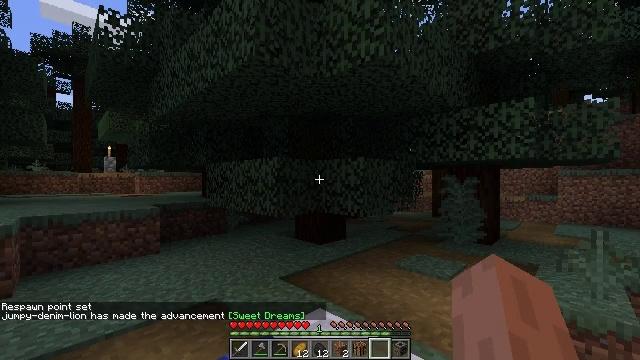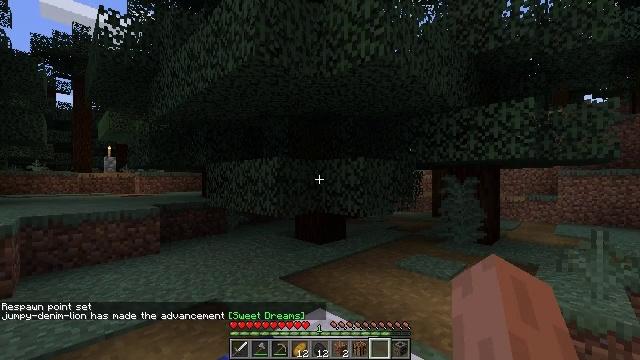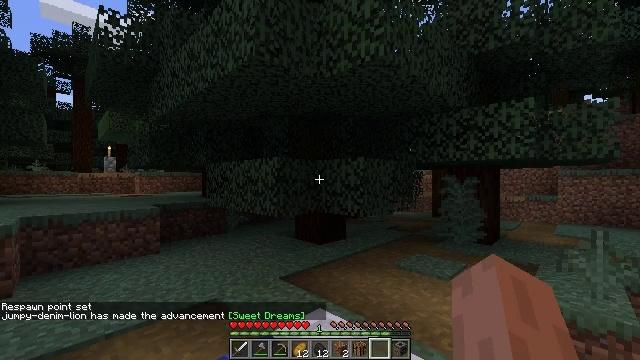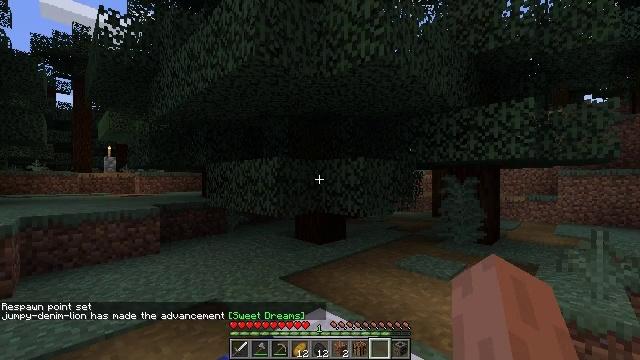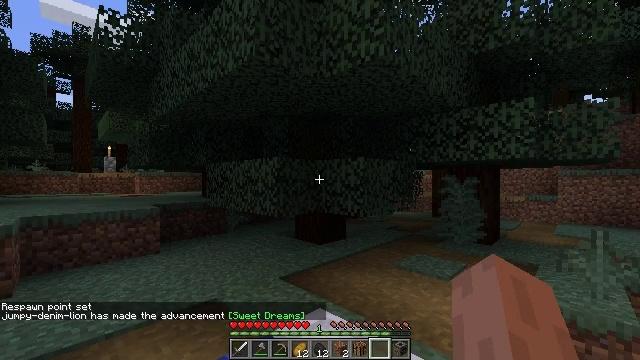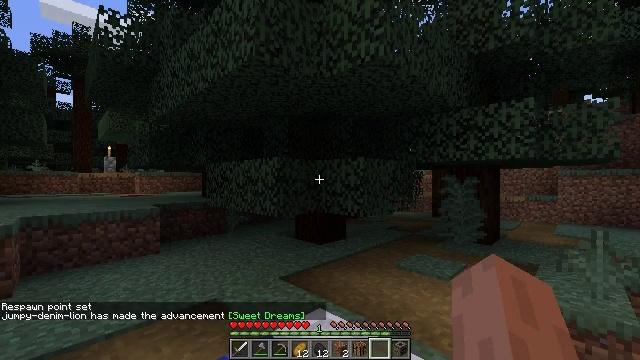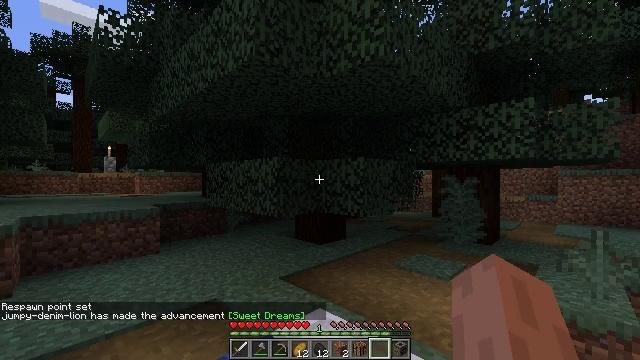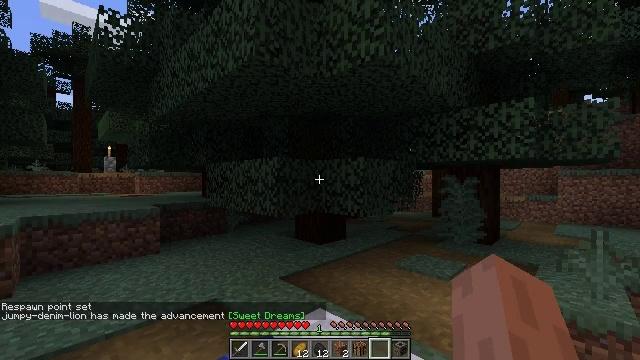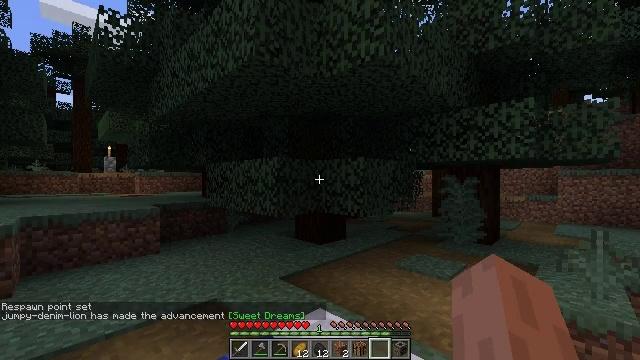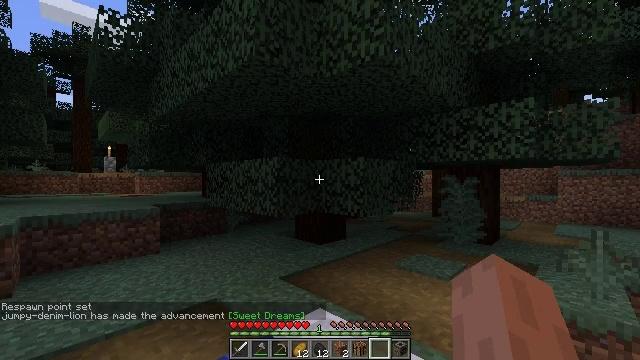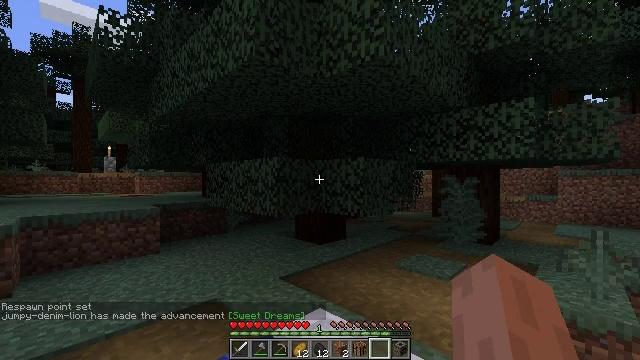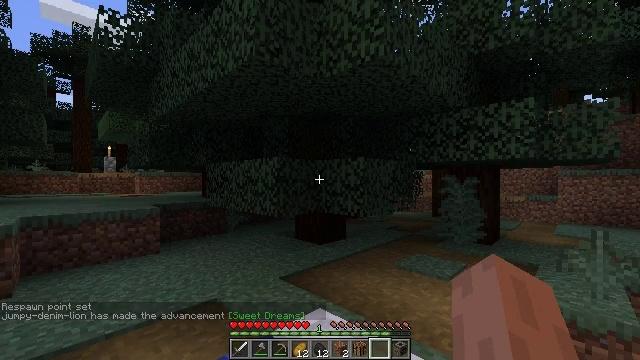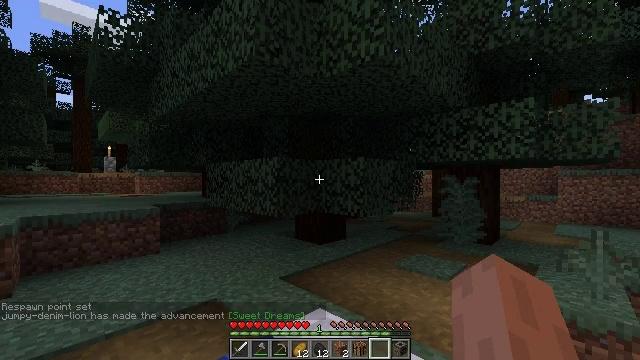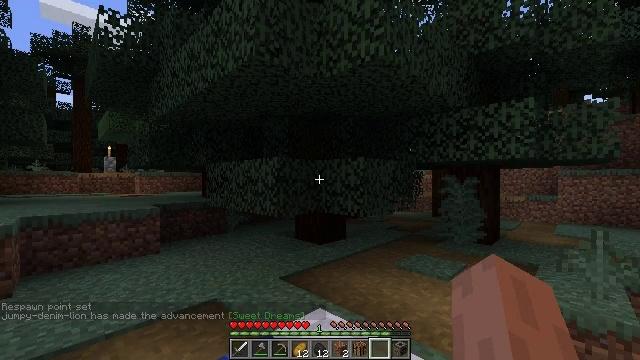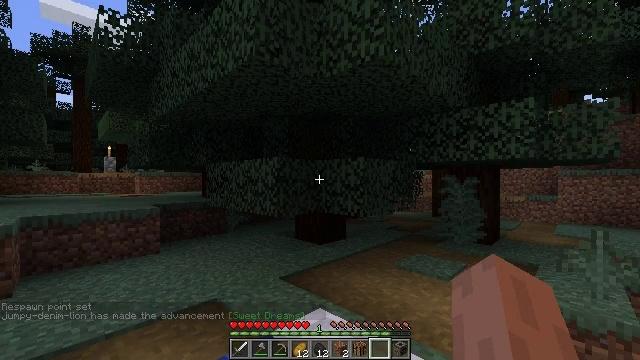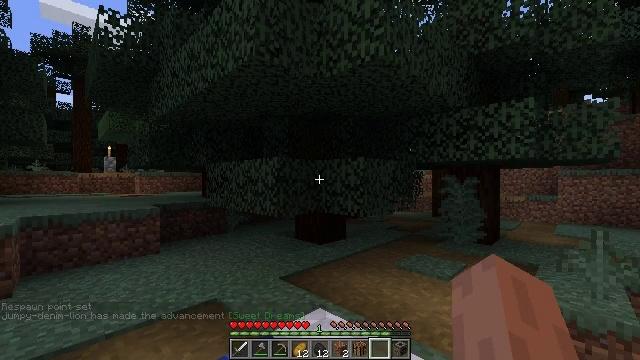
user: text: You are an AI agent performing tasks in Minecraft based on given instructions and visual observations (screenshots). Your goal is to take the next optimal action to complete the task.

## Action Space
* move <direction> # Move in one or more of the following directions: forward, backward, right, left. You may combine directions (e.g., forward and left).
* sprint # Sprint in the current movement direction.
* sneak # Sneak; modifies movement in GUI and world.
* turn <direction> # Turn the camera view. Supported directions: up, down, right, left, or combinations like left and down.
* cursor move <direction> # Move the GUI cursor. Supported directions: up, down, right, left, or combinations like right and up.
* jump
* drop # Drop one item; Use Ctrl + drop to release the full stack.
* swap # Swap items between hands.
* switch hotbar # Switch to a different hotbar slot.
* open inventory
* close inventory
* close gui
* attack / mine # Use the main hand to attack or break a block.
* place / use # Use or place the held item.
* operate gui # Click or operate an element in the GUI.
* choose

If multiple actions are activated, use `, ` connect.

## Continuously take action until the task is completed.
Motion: motion action
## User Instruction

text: Retrieve the blue bed from the ground.
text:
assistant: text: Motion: no_op
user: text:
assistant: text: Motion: no_op
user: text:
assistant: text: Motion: no_op
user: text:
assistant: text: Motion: no_op
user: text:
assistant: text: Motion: no_op
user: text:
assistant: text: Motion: no_op
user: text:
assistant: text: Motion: no_op
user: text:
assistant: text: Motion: no_op
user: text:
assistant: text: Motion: no_op
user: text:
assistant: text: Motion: no_op
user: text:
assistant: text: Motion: no_op
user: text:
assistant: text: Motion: no_op
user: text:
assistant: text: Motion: no_op
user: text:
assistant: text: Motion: no_op
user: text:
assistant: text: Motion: no_op
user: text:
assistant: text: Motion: no_op
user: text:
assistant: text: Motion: no_op
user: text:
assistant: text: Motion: no_op
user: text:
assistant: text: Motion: no_op
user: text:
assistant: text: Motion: no_op
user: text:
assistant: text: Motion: no_op
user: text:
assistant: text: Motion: no_op
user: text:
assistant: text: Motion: no_op
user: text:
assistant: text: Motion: no_op
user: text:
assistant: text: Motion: no_op
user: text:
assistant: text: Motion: no_op
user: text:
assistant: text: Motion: no_op
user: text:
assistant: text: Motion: no_op
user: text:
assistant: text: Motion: no_op
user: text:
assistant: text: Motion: no_op